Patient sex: F
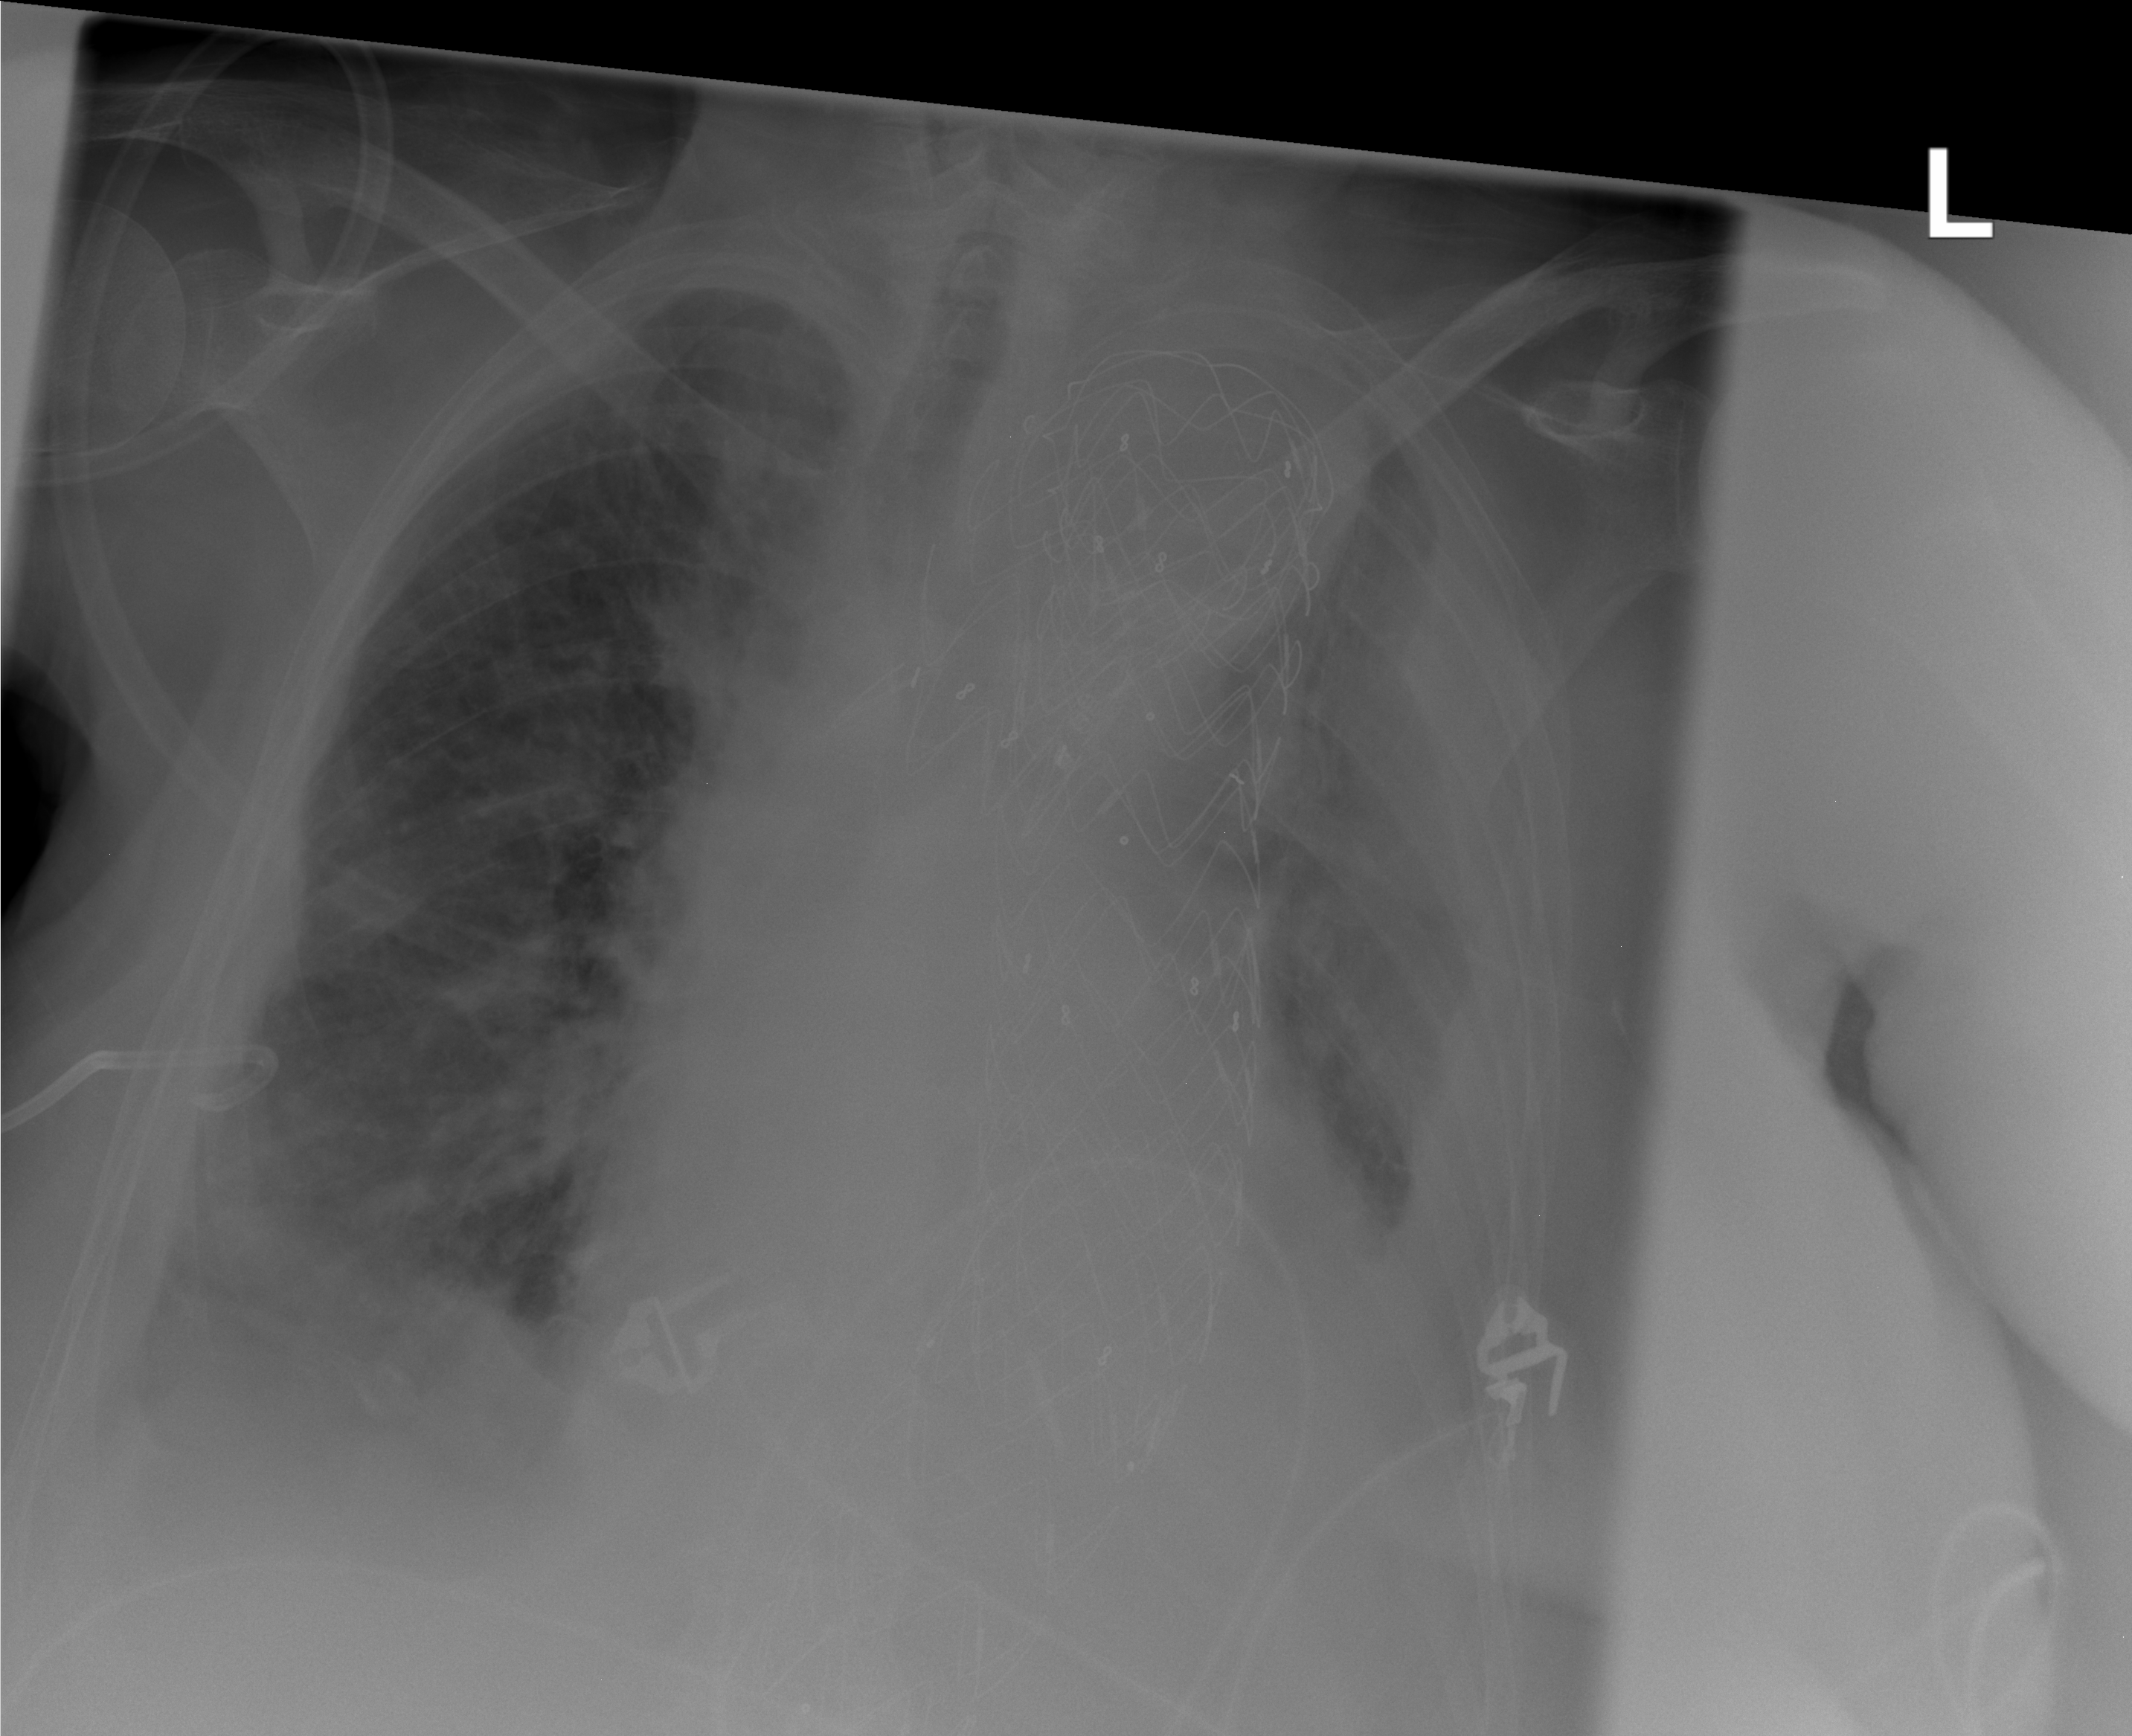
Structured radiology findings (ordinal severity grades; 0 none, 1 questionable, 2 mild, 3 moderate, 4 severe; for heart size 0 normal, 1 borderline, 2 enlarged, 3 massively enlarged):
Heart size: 2
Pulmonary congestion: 2
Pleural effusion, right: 2
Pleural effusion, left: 3
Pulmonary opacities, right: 2
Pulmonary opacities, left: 2
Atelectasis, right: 3
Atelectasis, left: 3